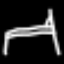
Label: bed